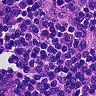
Metastatic tissue present: no